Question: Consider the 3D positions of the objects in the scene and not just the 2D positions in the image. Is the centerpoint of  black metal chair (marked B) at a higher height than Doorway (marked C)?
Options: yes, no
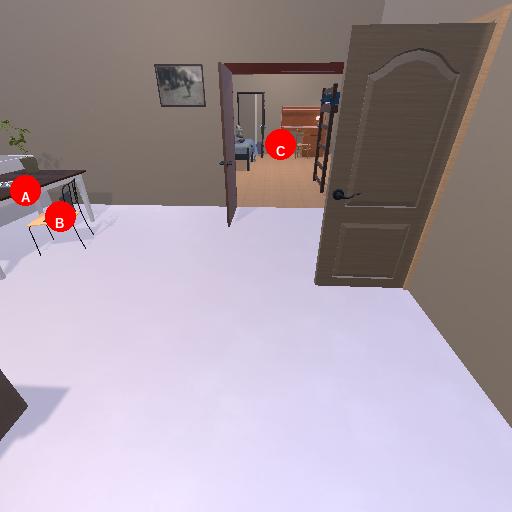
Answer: yes